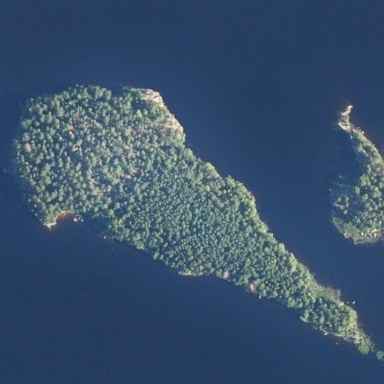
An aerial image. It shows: Islet surrounded by woodland.